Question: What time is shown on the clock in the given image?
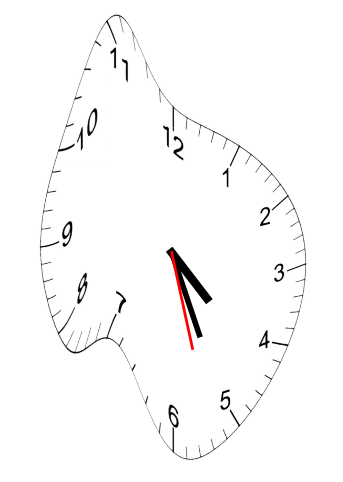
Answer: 04:25:27